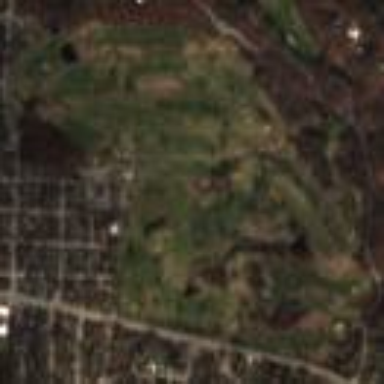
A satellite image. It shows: Golf course surrounded by greenery.